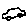
Label: car